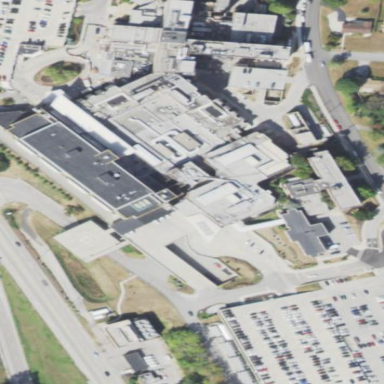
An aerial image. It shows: Hospital providing healthcare services.